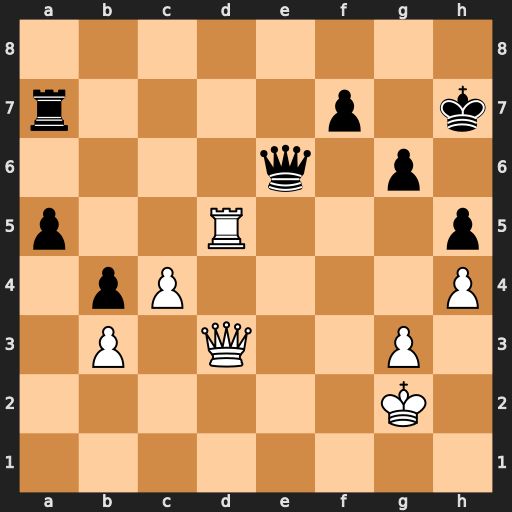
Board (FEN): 8/r4p1k/4q1p1/p2R3p/1pP4P/1P1Q2P1/6K1/8
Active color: w
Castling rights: -
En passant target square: -
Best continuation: Rxh5+ Kg7 Qd4+ Qf6 Rh7+ Kg8 Qxf6